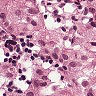
Metastatic tissue present: yes